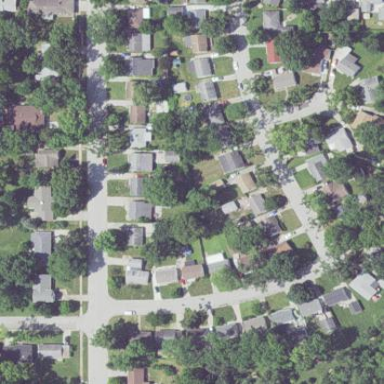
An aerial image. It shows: Residential neighbourhood consisting of single-family homes.